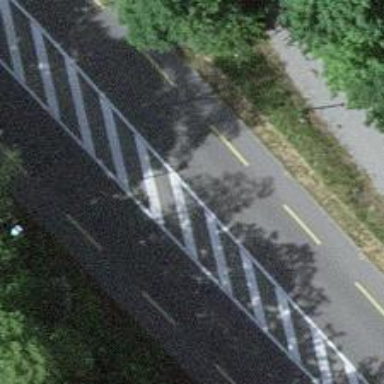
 equipped with cycle lane on both sides."